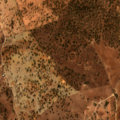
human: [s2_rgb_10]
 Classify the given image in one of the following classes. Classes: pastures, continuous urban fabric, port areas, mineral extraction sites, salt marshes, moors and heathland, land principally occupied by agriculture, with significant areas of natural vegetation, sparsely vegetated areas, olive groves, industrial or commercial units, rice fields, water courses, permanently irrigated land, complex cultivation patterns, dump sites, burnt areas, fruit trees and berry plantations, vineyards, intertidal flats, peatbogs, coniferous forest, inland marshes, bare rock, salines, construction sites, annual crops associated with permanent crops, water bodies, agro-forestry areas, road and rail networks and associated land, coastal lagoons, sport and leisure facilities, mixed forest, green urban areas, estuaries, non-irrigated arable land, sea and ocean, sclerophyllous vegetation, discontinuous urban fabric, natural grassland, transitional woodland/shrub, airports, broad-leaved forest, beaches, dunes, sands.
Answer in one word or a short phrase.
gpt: non-irrigated arable land, complex cultivation patterns, agro-forestry areas